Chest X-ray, AP view. Patient: 45 years old, sex F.
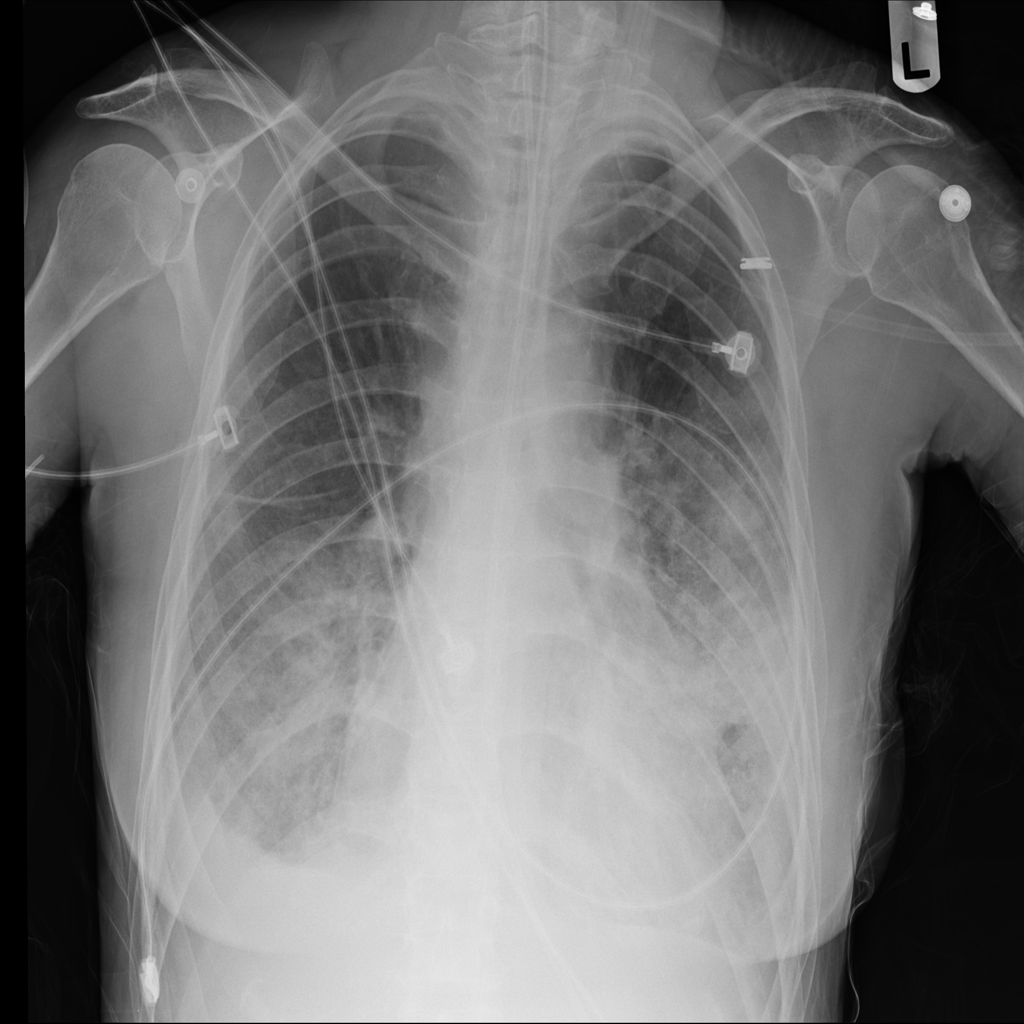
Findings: Infiltration